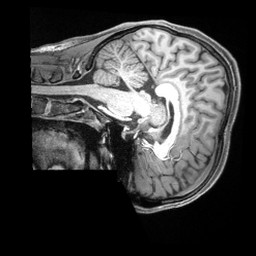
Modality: T1w
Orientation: sagittal
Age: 23
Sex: female
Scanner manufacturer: siemens
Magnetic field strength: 3 T
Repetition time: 2.4 s
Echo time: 0.00226 s